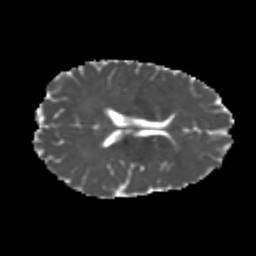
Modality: MD
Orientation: axial
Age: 25
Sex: male
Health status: healthy
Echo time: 0.074 s